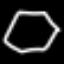
Label: octagon